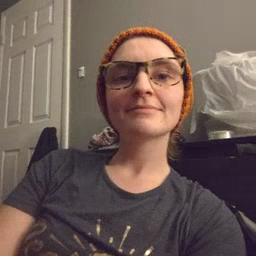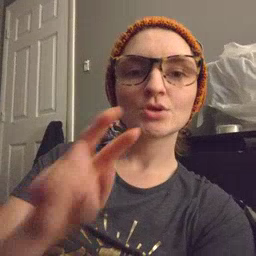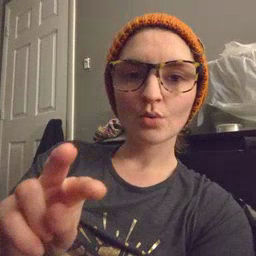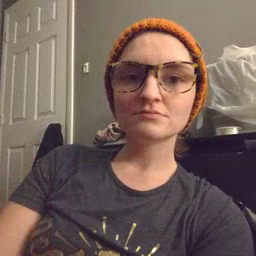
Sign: look